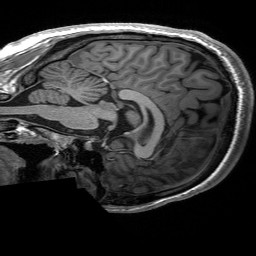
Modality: T1w
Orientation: sagittal
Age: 18
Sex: male
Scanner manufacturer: siemens
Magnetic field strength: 3 T
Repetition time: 2.53 s
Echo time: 0.00227 s